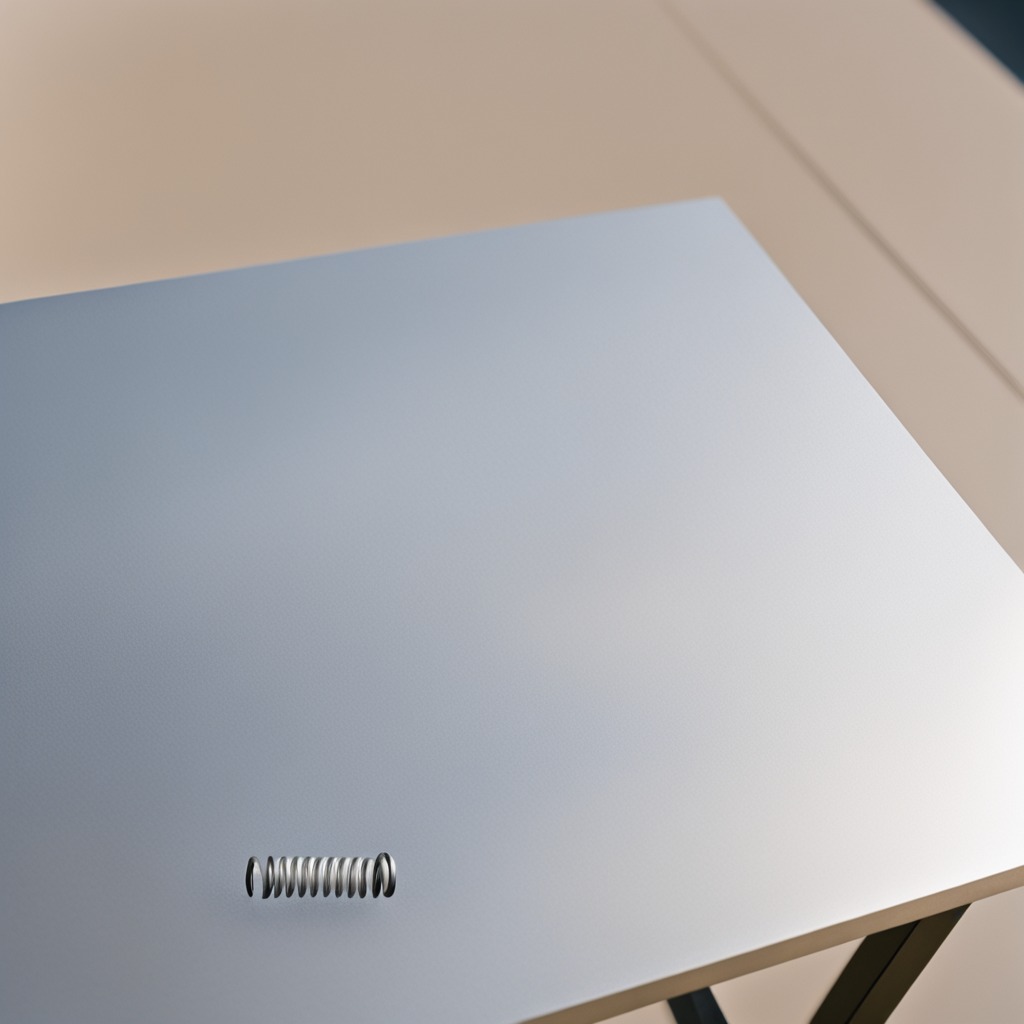
A coiled metal spring is lying on the table.